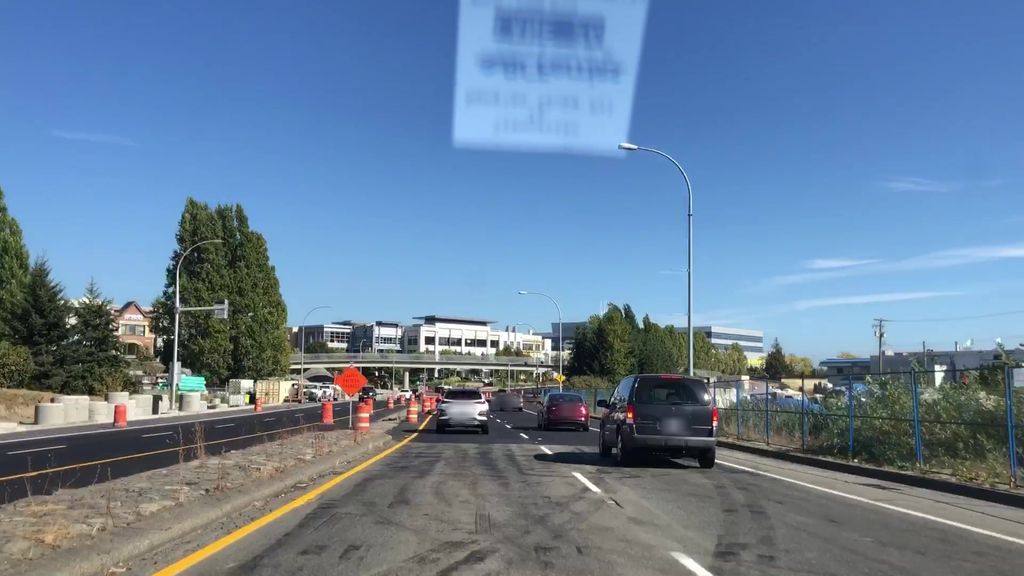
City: victoria